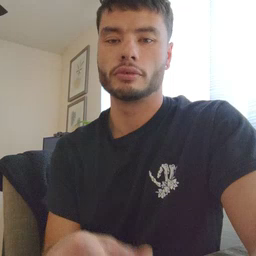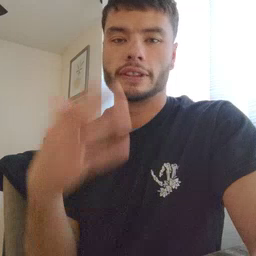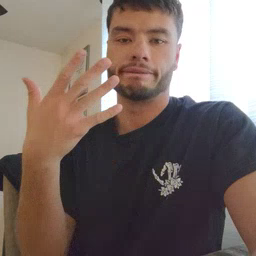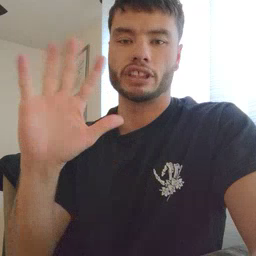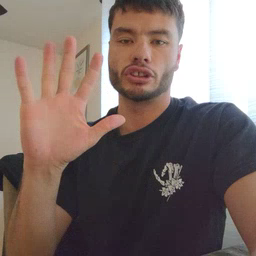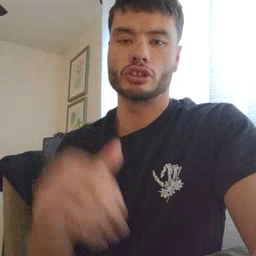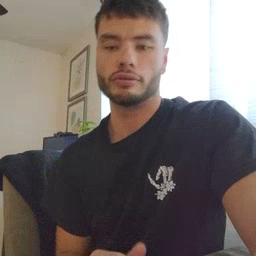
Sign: finish